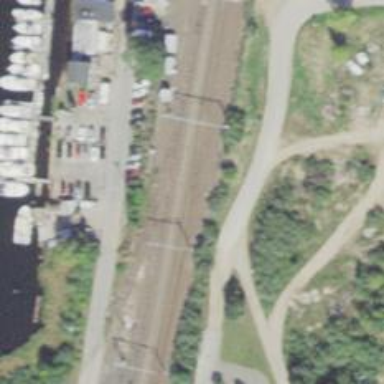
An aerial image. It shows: Railway track with contact line for electrification.